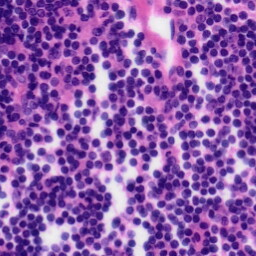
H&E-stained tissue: Tonsil